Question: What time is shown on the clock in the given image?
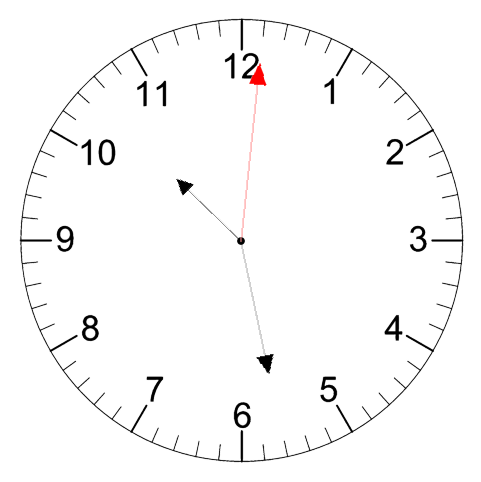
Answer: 10:28:01